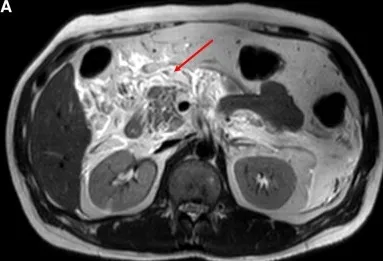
Magnetic resonance cholangiopancreatography images showing bulky pancreas with peripancreatic fat stranding:. Head of pancreas.
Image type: radiology (mri)